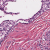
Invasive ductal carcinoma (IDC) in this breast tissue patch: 0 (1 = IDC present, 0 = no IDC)